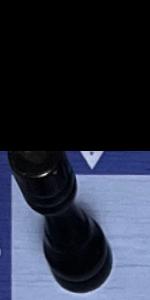
Label: Rook_Black